Question: Detect the length of the red line, where the side length of each grid on the chessboard is 0.5. The length of the red line is an integer multiple of the length of the floor tile. How long is the red line in the picture?
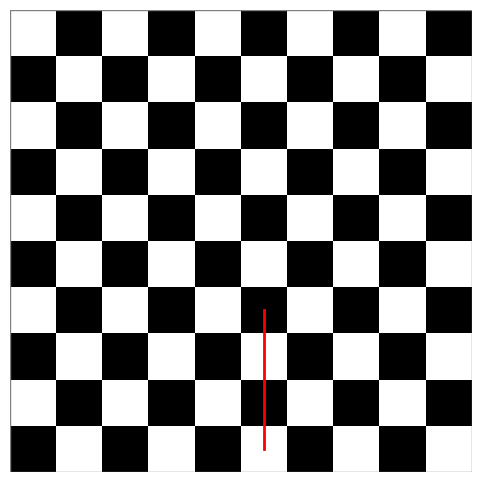
Answer: 1.5